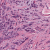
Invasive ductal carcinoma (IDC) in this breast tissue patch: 1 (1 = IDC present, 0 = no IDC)